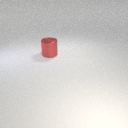
large red metal cylinder